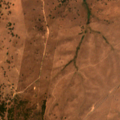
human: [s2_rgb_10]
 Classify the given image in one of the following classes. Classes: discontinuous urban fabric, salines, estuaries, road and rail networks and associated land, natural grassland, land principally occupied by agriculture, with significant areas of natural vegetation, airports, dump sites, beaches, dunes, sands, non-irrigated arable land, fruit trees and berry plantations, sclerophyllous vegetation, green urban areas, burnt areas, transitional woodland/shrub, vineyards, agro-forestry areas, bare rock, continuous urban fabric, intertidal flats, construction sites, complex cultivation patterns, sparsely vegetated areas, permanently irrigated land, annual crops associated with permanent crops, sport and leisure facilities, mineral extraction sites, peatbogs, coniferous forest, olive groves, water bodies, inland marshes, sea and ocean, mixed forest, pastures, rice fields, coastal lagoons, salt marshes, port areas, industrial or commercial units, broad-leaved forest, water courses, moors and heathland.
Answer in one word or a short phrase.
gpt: pastures, agro-forestry areas, broad-leaved forest